Question: I use a transparent 9patch image as a background in EditText and after that, no text inside EditText is visible. When I remove background, everything goes OK. Any idea?
This is 9patch image:

And this is EditText:
'''
<EditText
android:id="@+id/areaEditText"
style="@style/EditText"
/>
<style name="EditText">
<item name="android:layout_width">match_parent</item>
<item name="android:layout_height">48dip</item>
<item name="android:background">@drawable/edit_text_bg</item>
<item name="android:layout_marginLeft">5dip</item>
<item name="android:layout_marginRight">5dip</item>
<item name="android:textSize">20sp</item>
<item name="android:paddingRight">10dip</item>
<item name="android:textColor">@color/text_dark</item>
</style>
'''
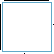
Answer: check your fill area on 9patch, suppose it's wrong